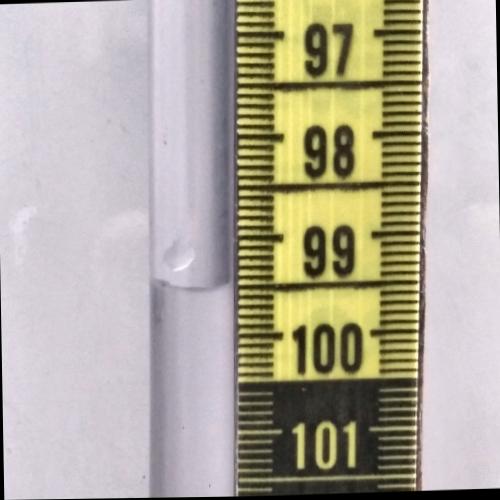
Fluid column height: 99.5 cm